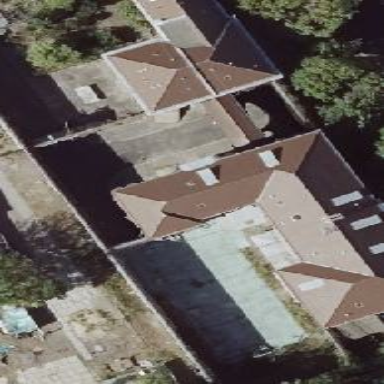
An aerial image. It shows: Prison building.